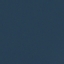
Label: SeaLake